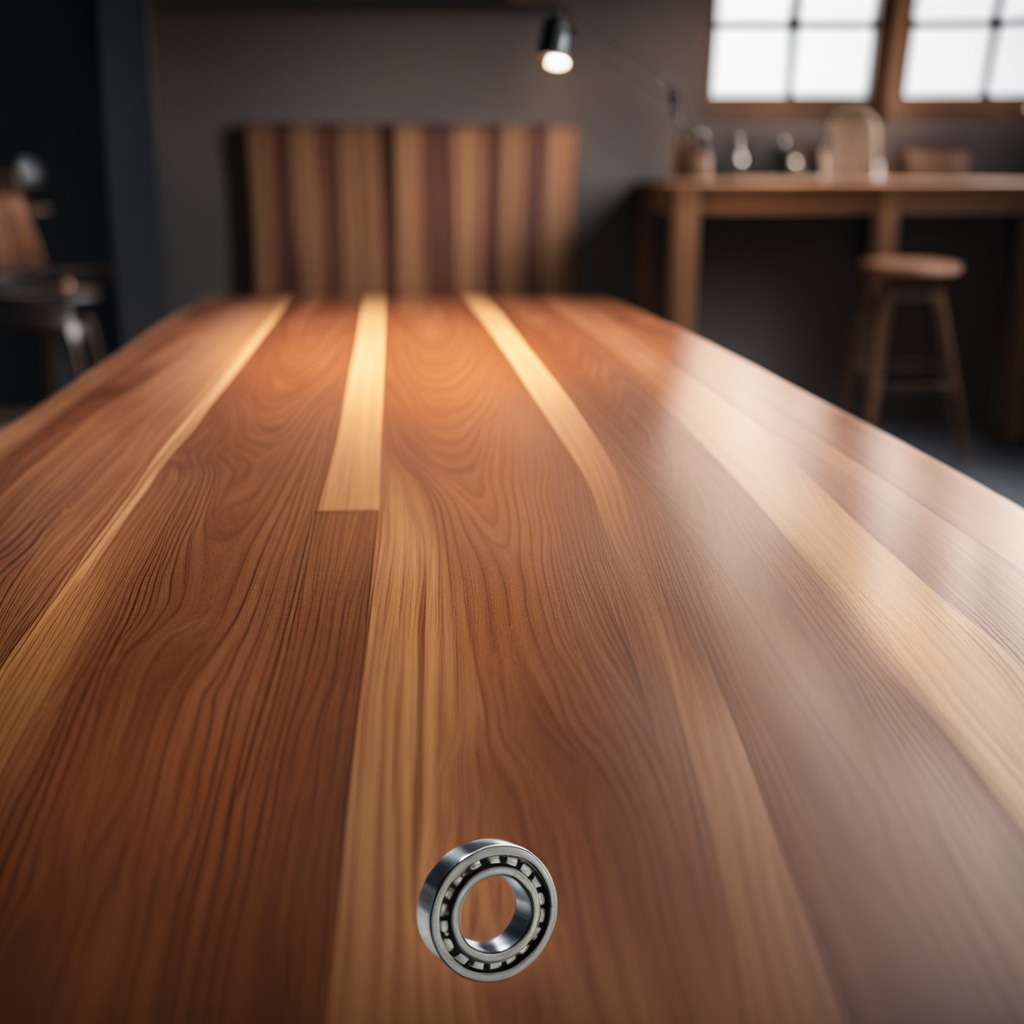
A metal ball bearing is lying on the wooden table.